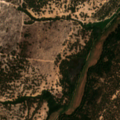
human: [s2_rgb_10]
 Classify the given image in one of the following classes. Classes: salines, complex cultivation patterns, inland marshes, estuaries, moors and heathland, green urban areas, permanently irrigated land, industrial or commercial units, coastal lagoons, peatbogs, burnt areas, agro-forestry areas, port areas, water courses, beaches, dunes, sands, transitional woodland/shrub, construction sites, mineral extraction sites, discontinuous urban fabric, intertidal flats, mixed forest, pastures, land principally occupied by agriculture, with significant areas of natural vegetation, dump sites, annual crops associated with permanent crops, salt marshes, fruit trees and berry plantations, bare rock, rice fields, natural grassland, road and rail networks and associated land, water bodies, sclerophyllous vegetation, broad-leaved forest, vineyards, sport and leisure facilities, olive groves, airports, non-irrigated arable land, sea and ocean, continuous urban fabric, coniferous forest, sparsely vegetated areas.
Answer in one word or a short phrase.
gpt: permanently irrigated land, agro-forestry areas, mixed forest, transitional woodland/shrub